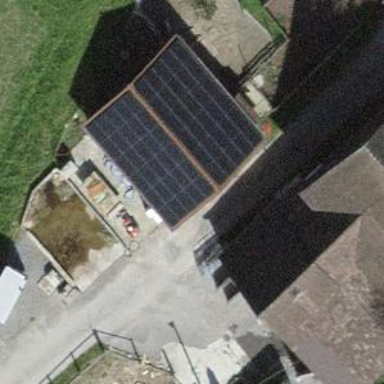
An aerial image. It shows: Solar power generator using photovoltaic method with solar photovoltaic panel types.